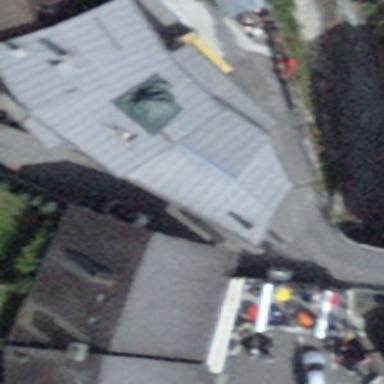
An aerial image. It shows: Bed and breakfast guest house building.